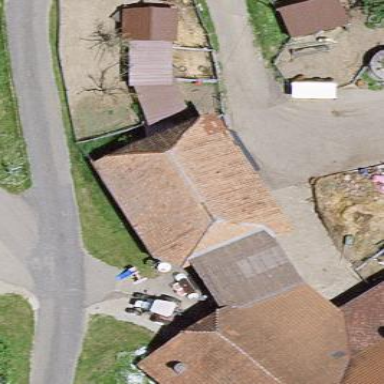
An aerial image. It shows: Rural barn.